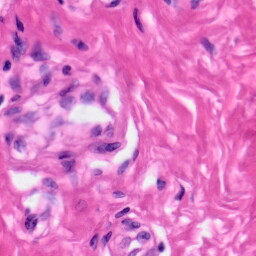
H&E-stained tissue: Skin